Field crop: tomato
Growth stage: 1
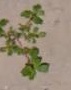
Species: portulaca